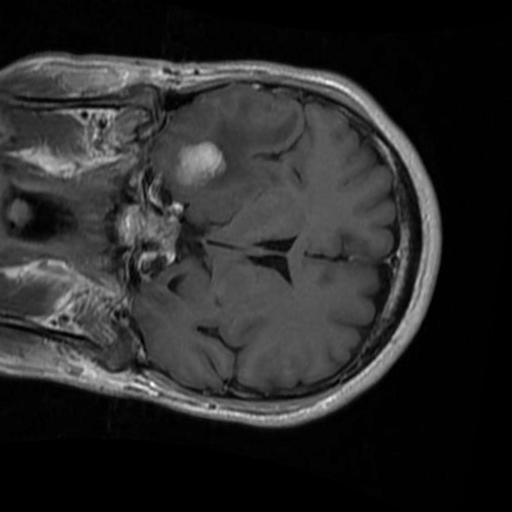
Label: brain_menin